RGB frame:
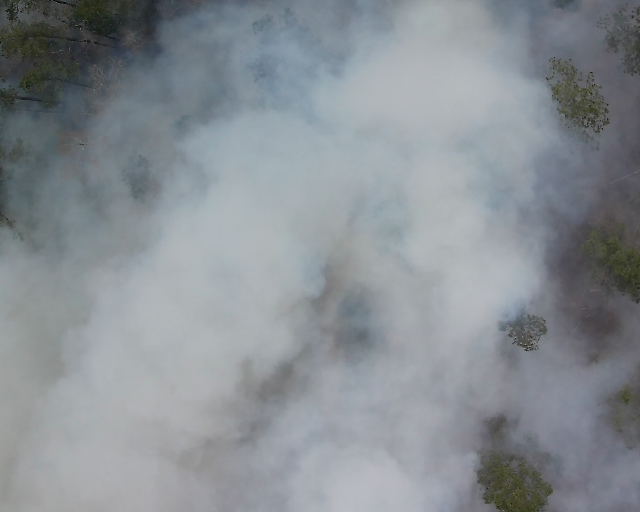
Thermal frame:
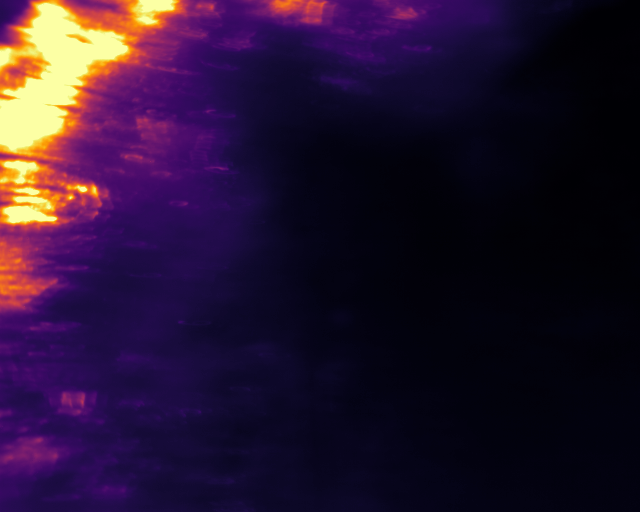
Captured: 2026-02-26 03:05:35
Pixels at or above 80 °C: 33067 (fraction of frame: 0.1009)